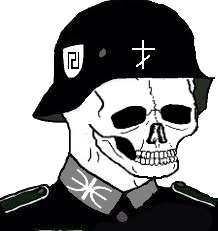
Label: 5_Doomer